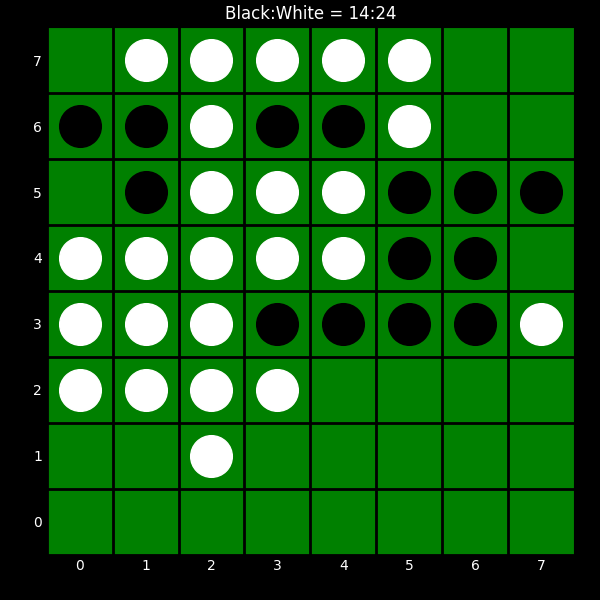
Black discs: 14
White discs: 24